Маленький шарик массы $m$ подвешен на невесомой нерастяжимой нити длиной $l$. Нить очень тонкая, гибкая, но рвется, когда сила натяжения превышает $T_b=9mg$, где $g$ — ускорение свободного падения. В начальный момент времени нить горизонтальна (см. рисунок), а скорость тела $v=v_0$ направлена вертикально вниз. Известно, что нить рвется в одном из четырех положений, показанных на рисунке пунктиром, когда нить составляет угол $60^\circ$ с вертикалью. Трения нет.
Найдите все возможные значения $v_0$. $\textit{Примечание:}$ решение считается правильным в том случае, если в ответ не входят недопустимые значения $v_0$, а все допустимые выражены алгебраически.
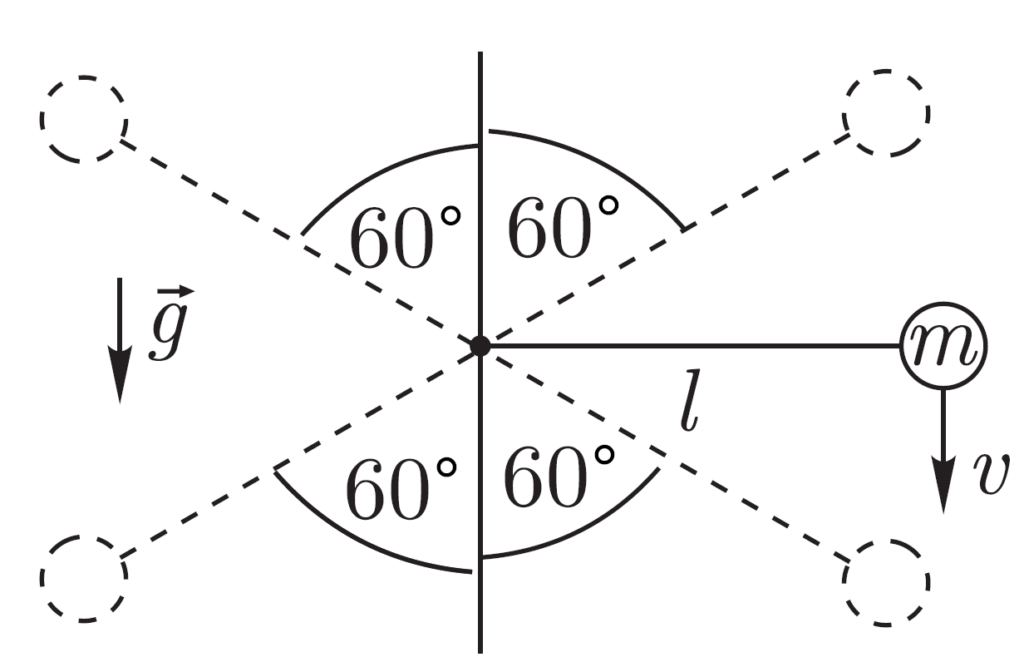
Решение: Разрыва нити может происходить по двум причинам: 1) при движении шарика по окружности сила натяжения достигает значения $T=9mg$; 2) в некоторый момент нить провисает, и при последующем натяжении рвётся. С учётом заданного направления начальной скорости, разрыв нити без провисания реализуется только в четвёртом квадранте. Пусть $\beta$ - угол поворота нити от начального положения. Из закона сохранения энергии имеем: $$\cfrac{mv^2}{2}-mgl\sin\beta=\cfrac{mv^2_0}{2}\Rightarrow{v^2=v^2_0+2gl\sin\beta} $$ Найдём силу натяжения нити из условия движения шарика по окружности: $$T-mg\sin\beta=\cfrac{mv^2}{l}\Rightarrow{T=m\left(\cfrac{v^2_0}{l}+3g\sin\beta\right)} $$ Подставляя $\beta=\cfrac{\pi}{6}$ и $T=9mg$, найдём первое из возможных значений начальной скорости, при которых нить рвётся в четвёртом квадранте: Рассмотрим ситуацию, когда шарик сходит с круговой траектории. Это происходит во втором квадранте. Заметим, что в момент перехода с круговой траектории на параболическую радиус кривизны траектории шарика равен $l$, а затем, с повышением его высоты над точкой старта, радиус кривизны его траектории будет уменьшаться. Это означает, что точка повторного пересечения параболической траектории с окружностью будет ниже точки перехода. Из этого следует, что разрыв нити во втором квадранте невозможен. Введём углы $\varphi$ и $\theta$, отсчитываемые от направления "вверх" против часовой стрелки, соответствующие положениям перехода с круговой траектории на параболическую и повторного пересечения параболической траектории с окружностью соответственно. Найдём скорость шарика в момент перехода на параболическую орбиту: $$\cfrac{mv^2}{l}=mg\cos\varphi\Rightarrow{v=\sqrt{gl\cos\varphi}} $$ Сразу выразим начальную скорость через угол $\varphi$. Из закона сохранения энергии: $$\cfrac{mv^2}{2}+mgl\cos\varphi=\cfrac{mv^2_0}{2}\Rightarrow{v_0=\sqrt{3gl\cos\varphi}} $$ Введём координатные оси $x$ и $y$, направленные вправо и вверх соответственно. Из уравнений движения получим: $$\Delta{x}=vt\cos\varphi=l\left(\sin\varphi-\sin\theta\right)\qquad\Delta{y}=vt\sin\varphi-\cfrac{gt^2}{2}=R\left(\cos\theta-\cos\varphi\right) $$ Комбинируя выражения для $v$, $\Delta{x}$ и $\Delta{y}$, получим: $$\tan\varphi\left(\sin\varphi-\sin\theta\right)-\cfrac{\left(\sin\varphi-\sin\theta\right)^2}{2\cos^3\varphi}=\cos\theta-\cos\varphi $$ Преобразуем: $$2\sin^2\varphi\cos^2\varphi-2\sin\varphi\cos^2\varphi\sin\theta-\sin^2\varphi+2\sin\varphi\sin\theta-\sin^2\theta=2\cos^3\varphi\cos\theta-2\cos^4\varphi $$ Упростим выражение с учётом основного тригонометрического тождества: $$2\cos^2\varphi-\sin^2\varphi+2\sin^3\varphi\sin\theta-\sin^2\theta=2\cos^3\varphi\cos\theta $$ Получим формулу приведения для третьей степени, используя формулу Муавра для комплексных чисел: $$e^{3i\varphi}=\cos{3\varphi}+i\sin{3\varphi}=\left(\cos\varphi+i\sin\varphi\right)^3=\left(\cos^3\varphi+3i\cos^2\varphi\sin\varphi-3\sin^2\varphi\cos\varphi-i\sin^3\varphi\right) $$ Получаем: $$\cos{3\varphi}=4\cos^3\varphi-3\cos\varphi\qquad\sin{3\varphi}=3\sin\varphi-4\sin^3\varphi $$ Также с учётом формул приведения для двойных углов $$\cos^2\varphi=\cfrac{1+\cos{2\varphi}}{2}\qquad\sin^2\varphi=\cfrac{1-\cos{2\varphi}}{2} $$ получим: $$3\cos{2\varphi}+3\sin\theta\sin\varphi-\sin{\theta}\sin{3\varphi}+\cos{2\theta}=3\cos\theta\cos\varphi+\cos\theta\cos{3\varphi} $$ Воспользуемся выражениями для косинуса суммы и разности углов: $$\cos\left(\alpha\pm{\beta}\right)=\cos\alpha\cos\beta\mp{\sin\alpha\sin\beta} $$ и преобразуем выражение: $$3\left(\cos{2\varphi}-\cos\left(\varphi+\theta\right)\right)=\cos\left(\theta-3\varphi\right)-\cos{2\theta} $$ Представим разность косинусов в виде произведения: $$\cos\alpha-\cos\beta=2\sin\left(\cfrac{\beta-\alpha}{2}\right)\sin\left(\cfrac{\alpha+\beta}{2}\right) $$ откуда получим: $$3\sin\left(\cfrac{\theta-\varphi}{2}\right)\sin\left(\cfrac{\theta+3\varphi}{2}\right)=\sin\left(\cfrac{\theta+3\varphi}{2}\right)\sin\left(\cfrac{3\left(\theta-\varphi\right)}{2}\right) $$ Если сократить общий множитель и ввести величину $x=\cfrac{\theta-\varphi}{2}$, мы получим уравнение: $$\sin{3x}=3\sin{x} $$ Решением которого является $x=\pi{n}$, а значит $\theta=\varphi+2\pi{m}$. Данное решение соответствует точке перехода с круговой траектории на параболическую. Другое решение получается из следующего условия: $$\sin\left(\cfrac{\theta+3\varphi}{2}\right)=0\Rightarrow{\cfrac{\theta+3\varphi}{2}=\pi{n}\Rightarrow{\theta+3\varphi=2\pi{n}}} $$ Поскольку $3\varphi\leq{\cfrac{3\pi}{2}}$ и $\theta<2\pi$ - для каждого из случаев $n=1$. Далее индекс соответствует номеру квадранта, в котором происходит разрыв нити: $$\theta_1=\cfrac{5\pi}{3}\quad\theta_3=\cfrac{2\pi}{3}\quad\theta_4=\cfrac{4\pi}{3} $$ Сразу получаем: $$\varphi_1=\cfrac{\pi}{9}\quad\varphi_3=\cfrac{4\pi}{9}\quad\varphi_4=\cfrac{2\pi}{9} $$ и для возможных значений начальной скорости находим:
Ответ: $$v_{0_{41}}=\sqrt{\cfrac{15gl}{2}}\approx{2{,}7386\sqrt{gl}} $$  Рассмотрим ситуацию, когда шарик сходит с круговой траектории. Это происходит во втором квадранте. Заметим, что в момент перехода с круговой траектории на параболическую радиус кривизны траектории шарика равен $l$, а затем, с повышением его высоты над точкой старта, радиус кривизны его траектории будет уменьшаться. Это означает, что точка повторного пересечения параболической траектории с окружностью будет ниже точки перехода. Из этого следует, что разрыв нити во втором квадранте невозможен. Введём углы $\varphi$ и $\theta$, отсчитываемые от направления "вверх" против часовой стрелки, соответствующие положениям перехода с круговой траектории на параболическую и повторного пересечения параболической траектории с окружностью соответственно. Найдём скорость шарика в момент перехода на параболическую орбиту: $$\cfrac{mv^2}{l}=mg\cos\varphi\Rightarrow{v=\sqrt{gl\cos\varphi}} $$ Сразу выразим начальную скорость через угол $\varphi$. Из закона сохранения энергии: $$\cfrac{mv^2}{2}+mgl\cos\varphi=\cfrac{mv^2_0}{2}\Rightarrow{v_0=\sqrt{3gl\cos\varphi}} $$ Введём координатные оси $x$ и $y$, направленные вправо и вверх соответственно. Из уравнений движения получим: $$\Delta{x}=vt\cos\varphi=l\left(\sin\varphi-\sin\theta\right)\qquad\Delta{y}=vt\sin\varphi-\cfrac{gt^2}{2}=R\left(\cos\theta-\cos\varphi\right) $$ Комбинируя выражения для $v$, $\Delta{x}$ и $\Delta{y}$, получим: $$\tan\varphi\left(\sin\varphi-\sin\theta\right)-\cfrac{\left(\sin\varphi-\sin\theta\right)^2}{2\cos^3\varphi}=\cos\theta-\cos\varphi $$ Преобразуем: $$2\sin^2\varphi\cos^2\varphi-2\sin\varphi\cos^2\varphi\sin\theta-\sin^2\varphi+2\sin\varphi\sin\theta-\sin^2\theta=2\cos^3\varphi\cos\theta-2\cos^4\varphi $$ Упростим выражение с учётом основного тригонометрического тождества: $$2\cos^2\varphi-\sin^2\varphi+2\sin^3\varphi\sin\theta-\sin^2\theta=2\cos^3\varphi\cos\theta $$ Получим формулу приведения для третьей степени, используя формулу Муавра для комплексных чисел: $$e^{3i\varphi}=\cos{3\varphi}+i\sin{3\varphi}=\left(\cos\varphi+i\sin\varphi\right)^3=\left(\cos^3\varphi+3i\cos^2\varphi\sin\varphi-3\sin^2\varphi\cos\varphi-i\sin^3\varphi\right) $$ Получаем: $$\cos{3\varphi}=4\cos^3\varphi-3\cos\varphi\qquad\sin{3\varphi}=3\sin\varphi-4\sin^3\varphi $$ Также с учётом формул приведения для двойных углов $$\cos^2\varphi=\cfrac{1+\cos{2\varphi}}{2}\qquad\sin^2\varphi=\cfrac{1-\cos{2\varphi}}{2} $$ получим: $$3\cos{2\varphi}+3\sin\theta\sin\varphi-\sin{\theta}\sin{3\varphi}+\cos{2\theta}=3\cos\theta\cos\varphi+\cos\theta\cos{3\varphi} $$ Воспользуемся выражениями для косинуса суммы и разности углов: $$\cos\left(\alpha\pm{\beta}\right)=\cos\alpha\cos\beta\mp{\sin\alpha\sin\beta} $$ и преобразуем выражение: $$3\left(\cos{2\varphi}-\cos\left(\varphi+\theta\right)\right)=\cos\left(\theta-3\varphi\right)-\cos{2\theta} $$ Представим разность косинусов в виде произведения: $$\cos\alpha-\cos\beta=2\sin\left(\cfrac{\beta-\alpha}{2}\right)\sin\left(\cfrac{\alpha+\beta}{2}\right) $$ откуда получим: $$3\sin\left(\cfrac{\theta-\varphi}{2}\right)\sin\left(\cfrac{\theta+3\varphi}{2}\right)=\sin\left(\cfrac{\theta+3\varphi}{2}\right)\sin\left(\cfrac{3\left(\theta-\varphi\right)}{2}\right) $$ Если сократить общий множитель и ввести величину $x=\cfrac{\theta-\varphi}{2}$, мы получим уравнение: $$\sin{3x}=3\sin{x} $$ Решением которого является $x=\pi{n}$, а значит $\theta=\varphi+2\pi{m}$. Данное решение соответствует точке перехода с круговой траектории на параболическую. Другое решение получается из следующего условия: $$\sin\left(\cfrac{\theta+3\varphi}{2}\right)=0\Rightarrow{\cfrac{\theta+3\varphi}{2}=\pi{n}\Rightarrow{\theta+3\varphi=2\pi{n}}} $$ Поскольку $3\varphi\leq{\cfrac{3\pi}{2}}$ и $\theta<2\pi$ - для каждого из случаев $n=1$. Далее индекс соответствует номеру квадранта, в котором происходит разрыв нити: $$\theta_1=\cfrac{5\pi}{3}\quad\theta_3=\cfrac{2\pi}{3}\quad\theta_4=\cfrac{4\pi}{3} $$ Сразу получаем: $$\varphi_1=\cfrac{\pi}{9}\quad\varphi_3=\cfrac{4\pi}{9}\quad\varphi_4=\cfrac{2\pi}{9} $$ и для возможных значений начальной скорости находим:
Ответ: $$v_{0_1}=\sqrt{3gl\cos\left(\cfrac{\pi}{9}\right)}\approx{1{,}6790\sqrt{gl}}\quad v_{0_3}=\sqrt{3gl\cos\left(\cfrac{4\pi}{9}\right)}\approx{0{,}7218\sqrt{gl}}\quad v_{0_{42}}=\sqrt{3gl\cos\left(\cfrac{2\pi}{9}\right)}\approx{1{,}5160\sqrt{gl}} $$
Темы:
T, ★, Механика, Динамика, Physics Cup, 2020